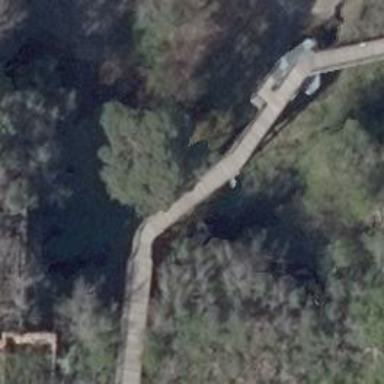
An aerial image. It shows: Boardwalk footway with beam structure bridge.